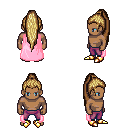
a pixel art fantasy rpg character, male body template, human, dark skin, pink cape, magenta pants, blonde extra-long topknot hairstyle, gold boots, four views (front, back, left, right), 2x2 character sprite sheet, small pixel art, hard edges, no anti-aliasing